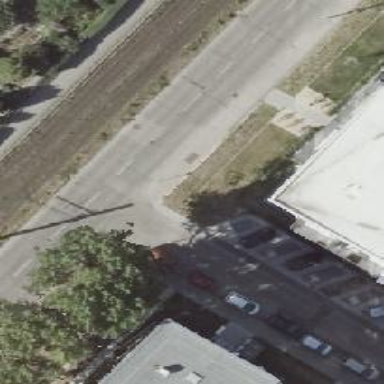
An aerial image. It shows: Residential road with concrete surface. The sidewalk is on the left.